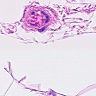
Metastatic tissue present: no